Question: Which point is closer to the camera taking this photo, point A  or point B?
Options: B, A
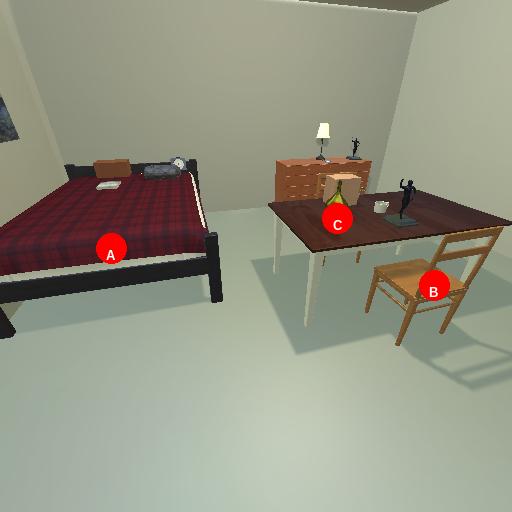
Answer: B